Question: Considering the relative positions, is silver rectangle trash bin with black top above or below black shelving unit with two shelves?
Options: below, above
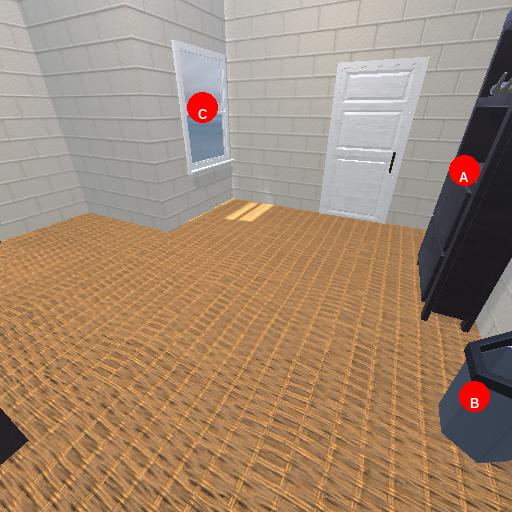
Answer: below